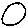
Label: circle